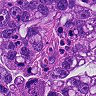
Metastatic tissue present: yes